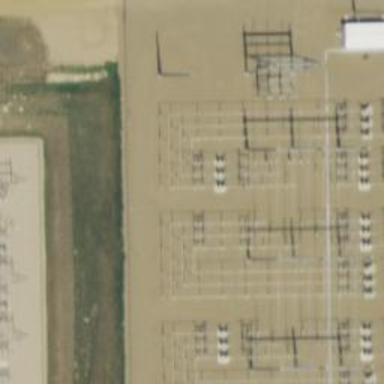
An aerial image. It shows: Switch for power supply.